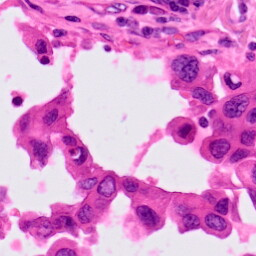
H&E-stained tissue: Lung